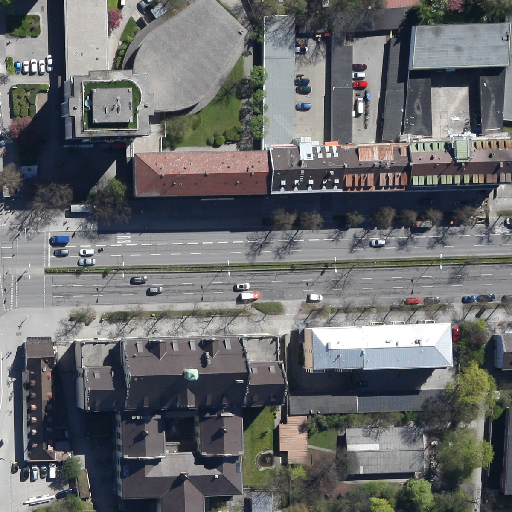
Referring expression: paved road along with tree